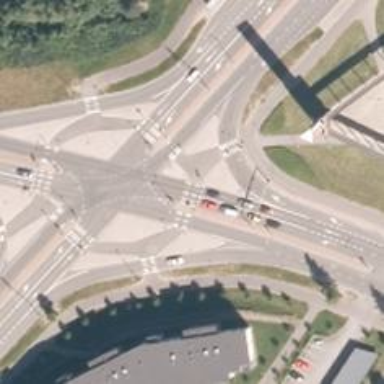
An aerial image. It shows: Tertiary road with separate asphalt surfaces for sidewalks and cycleway.